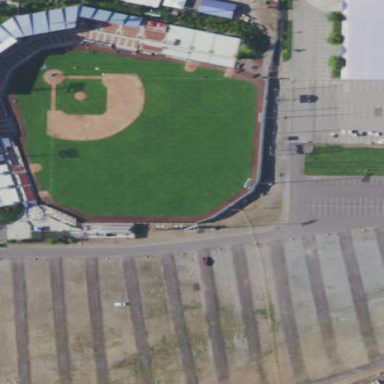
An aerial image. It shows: Stadium used for baseball.